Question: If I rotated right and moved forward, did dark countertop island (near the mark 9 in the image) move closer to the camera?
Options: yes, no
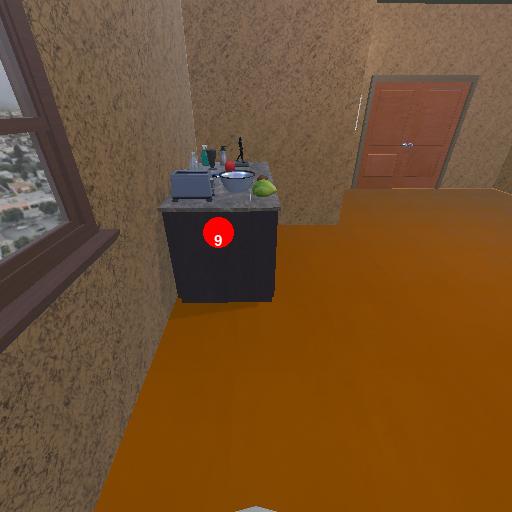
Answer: yes